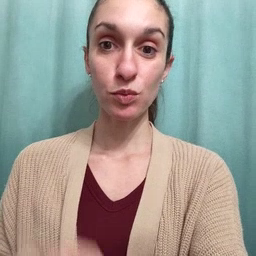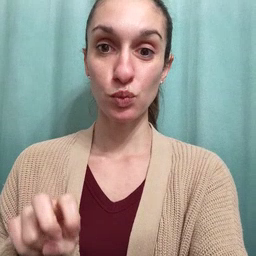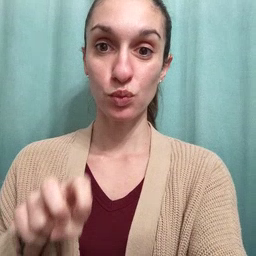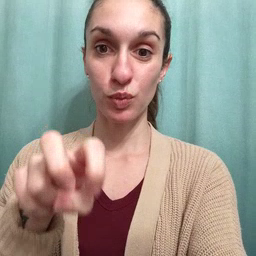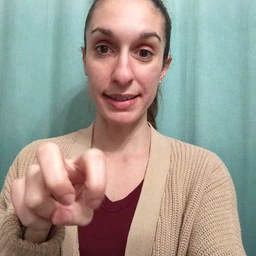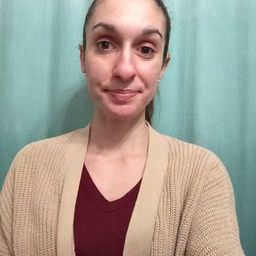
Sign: ride